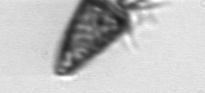
Label: Strombidium_tintinnodes